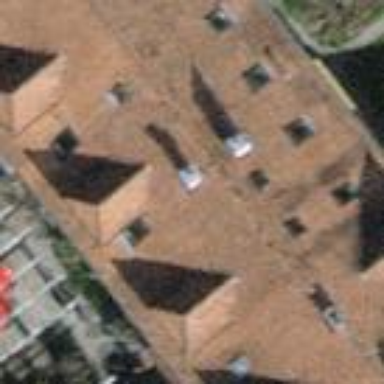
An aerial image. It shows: Terrace building.